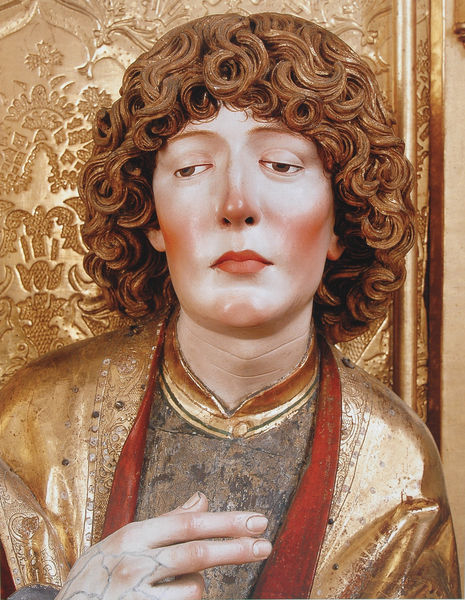
Titel: Hochaltar, Mittelschrein, Johannes Ev. (Detail)
Künstler: Michel Erhart
Standort: Blaubeuren
Institution: ehemalige Abteikirche St. Johannes d.T.
Schlagwörter: hand, kopf, mann, umhang, ausschnitt, braun, finger, frau, grau, haar, hintergrund, holz, mund, nase, ohr, blick, rot, ornament, blond, wand, augen, falten, gesicht, johannes, kragen, mensch, stein, trauer, hals, kirche, figur, gewand, gold, haare, mantel, person, augenbrauen, gotik, kinn, lippe, lippen, locken, ohren, rosa, rouge, traurig, skulptur, statue, relief, holzschnitt, wangen, risse, zeigefinger, detail, realistisch, ernst, brauen, glanz, pupillen, floral, verzierung, bildhauerei, plastik, oberkörper, geschlossen, lider, foto, fotografie, photographie, knabe, vergoldet, beten, altar, schnitzerei, photo, fragment, wachs, lettner, jüngling, fingernägel, gotisch, jesus, christlich, wams, müde, adern, segen, heiliger, naturalistisch, hans, gefasst, röte, holzfigur, ader, geschnitzt, prag, rote wangen, gerötet, blattgold, schnitzarbeit, riemenschneider, schnitzfigur, krakau, fingernagel, duane hanson, relistisch, venen, mittelfinger, schläfrig, en, wangen#augen, andern brokat